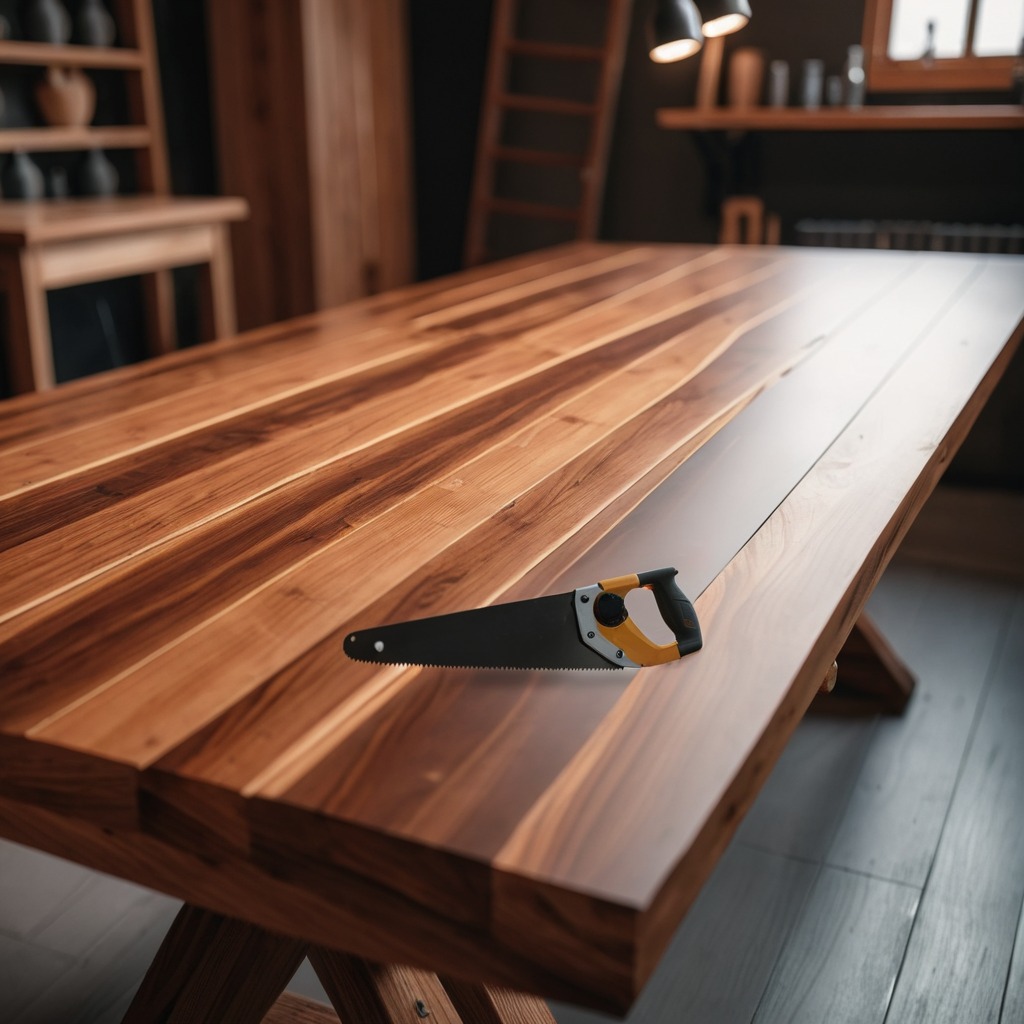
A metal saw is lying on the wooden table in a carpentry studio.